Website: ulta-beauty
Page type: store-pickup
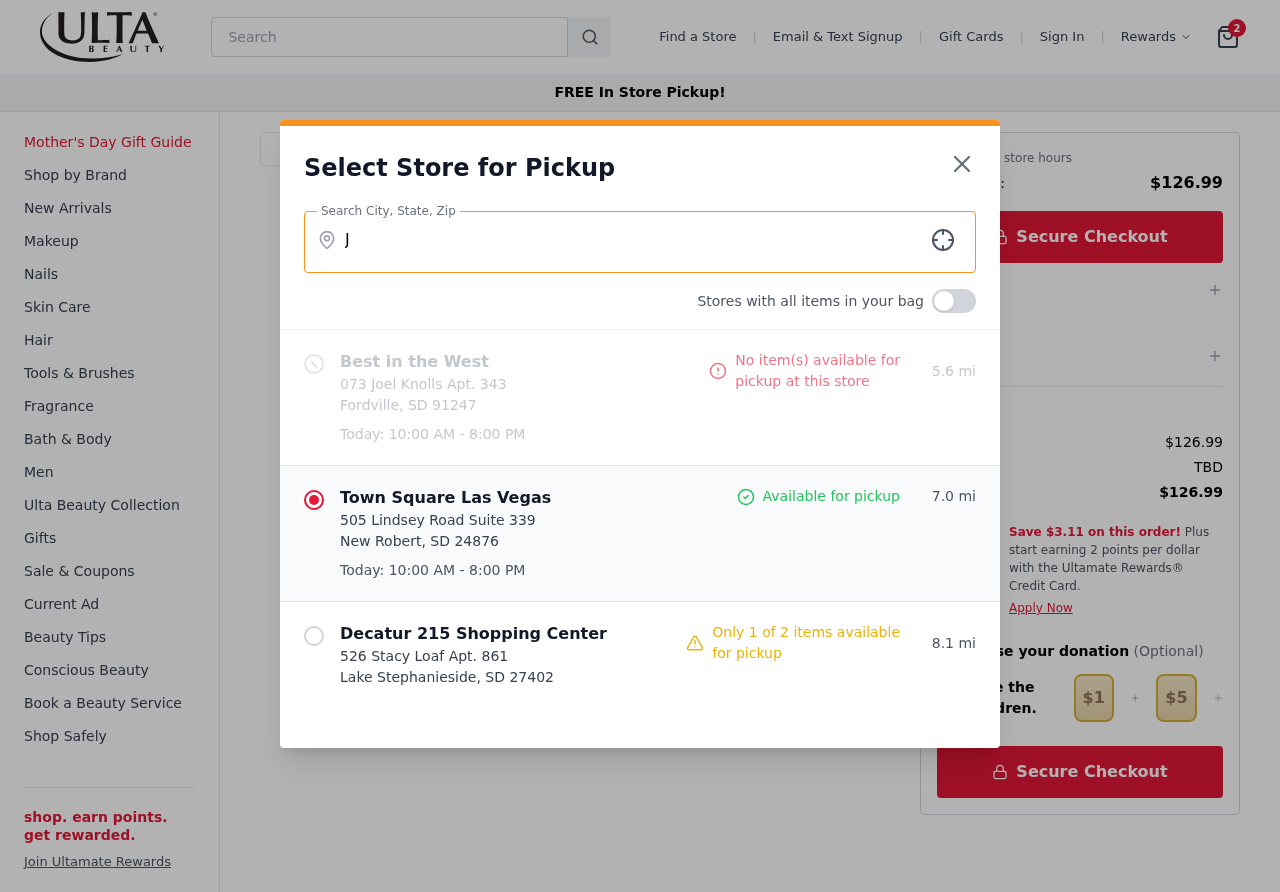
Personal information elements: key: PII_CITY
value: Jasonfort
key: PII_LOCATION1_CITY_STATE_ZIP
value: Fordville, SD 91247
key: PII_LOCATION1_NAME
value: Best in the West
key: PII_LOCATION1_STREET
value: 073 Joel Knolls Apt. 343
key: PII_LOCATION2_CITY_STATE_ZIP
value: New Robert, SD 24876
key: PII_LOCATION2_NAME
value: Town Square Las Vegas
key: PII_LOCATION2_STREET
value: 505 Lindsey Road Suite 339
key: PII_LOCATION3_CITY_STATE_ZIP
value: Lake Stephanieside, SD 27402
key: PII_LOCATION3_NAME
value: Decatur 215 Shopping Center
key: PII_LOCATION3_STREET
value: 526 Stacy Loaf Apt. 861
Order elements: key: ORDER_NUM_ITEMS
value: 2
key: ORDER_TOTAL
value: $126.99
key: ORDER_SUBTOTAL
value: $126.99
Search elements: key: HEADER_SEARCH
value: Search
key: SEARCH_STORE_LOCATION
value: Jasonfort